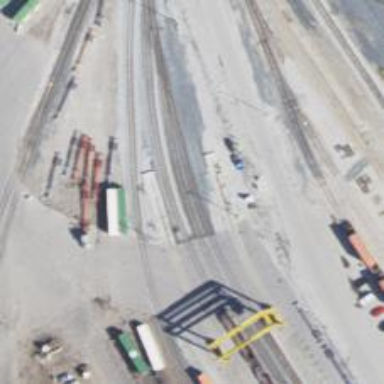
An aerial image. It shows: Railway yard.